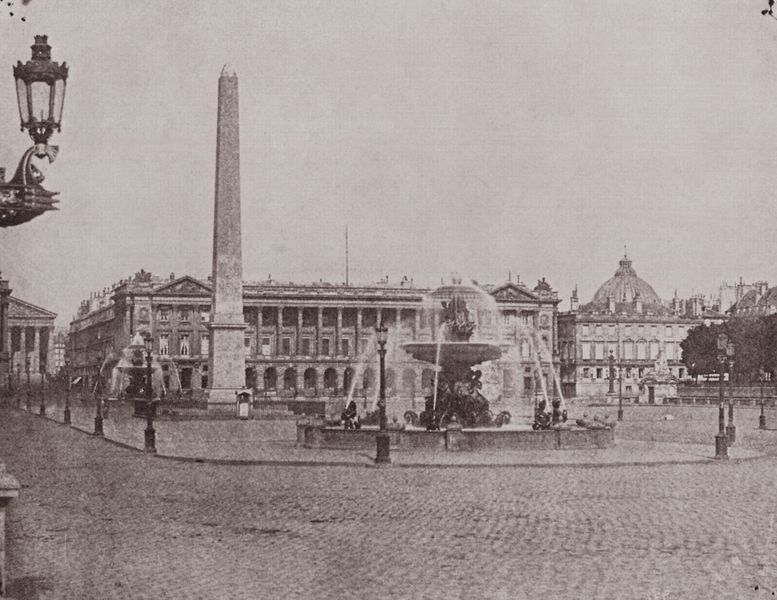
Titel: Place de la Concorde, mit Blick auf das Marineministerium
Künstler: Hippolyte Bayard
Schlagwörter: baum, dunkel, himmel, schatten, wasser, weiß, bäume, menschen, stadt, braun, fenster, grau, hell, hintergrund, lampe, lampen, laterne, laternen, licht, paris, schwarz, strasse, säule, säulen, zeichnung, dach, gebäude, haus, schloss, weg, mensch, stein, steine, häuser, nass, kirche, theater, front, brunnen, rund, skulptur, springbrunnen, deutschland, gischt, ansicht, fassade, italien, pflaster, leer, dorf, giebel, platz, beleuchtung, pilaster, kuppel, leuchten, foto, fotografie, panorama, photographie, regen, stadtansicht, erker, arkade, gehsteig, münchen, palast, dom, denkmal, becken, schwarz-weiss, radierung, asphalt, kopfsteinpflaster, strahl, arkaden, rom, photo, dunke, residenz, rundbögen, obelisk, straßenlaterne, fontäne, tempel, louvre, grautöne, aufnahme, bau, brunne, wasserspeier, häuserzeile, kollonade, hausfront, poller, kuppeö, stele, piazza, max joseph, strassenpflaster, arkadenbögen, portici, nasse, place de la concorde, verregnet, bordsteinkante, monolith, concorde, bayeern, klassizistische ansicht, klassizistische gebäude, monolit, oflaster, tuillerien, wasserfontänen, wasserstrahlen, place